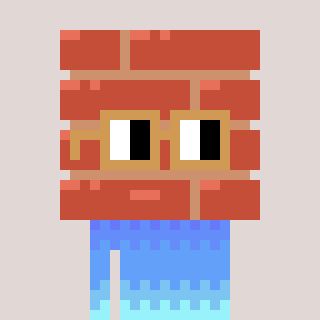
a pixel art character with square brown glasses, a wall-shaped head and a rust-colored body on a warm background